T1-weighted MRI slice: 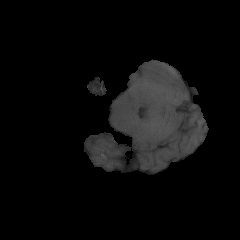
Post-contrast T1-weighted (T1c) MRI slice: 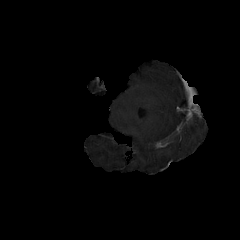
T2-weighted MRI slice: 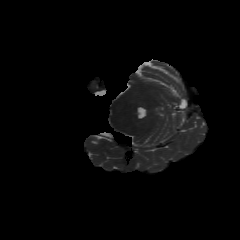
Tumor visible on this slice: no